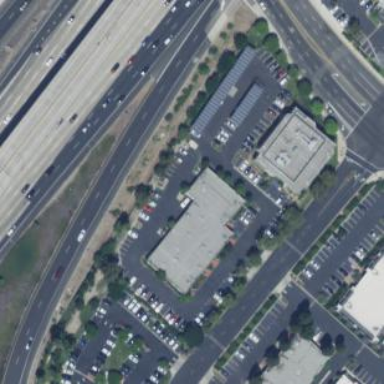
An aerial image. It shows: Commercial building.